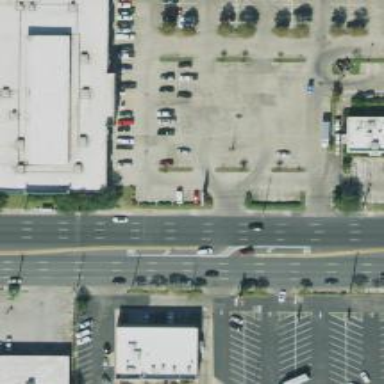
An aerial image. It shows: Parking space.